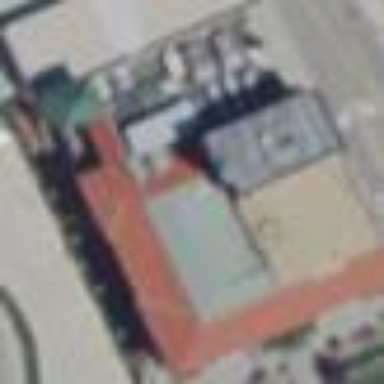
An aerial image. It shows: There is theatre building.